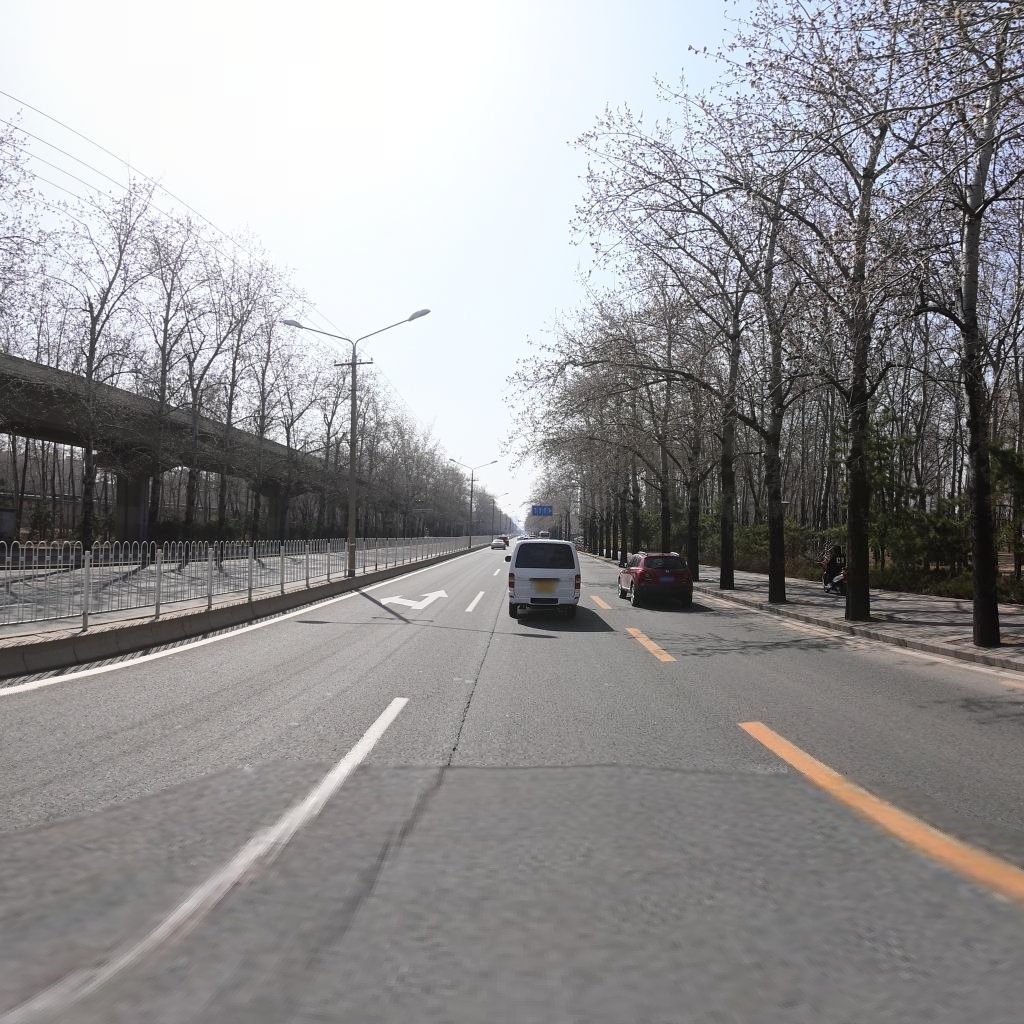
Region: Chaoyang
Road damage annotations: longitudinal crack